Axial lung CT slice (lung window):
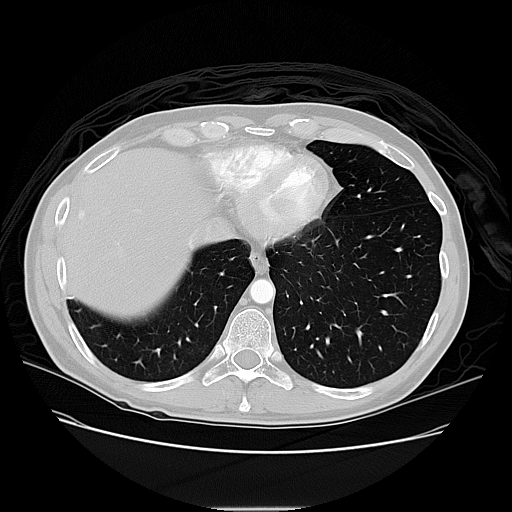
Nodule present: no